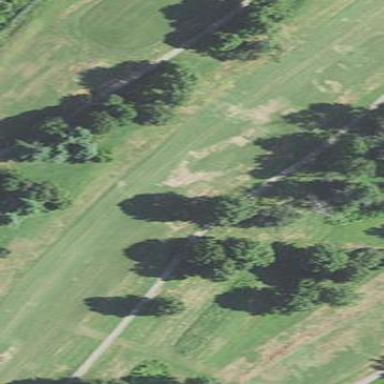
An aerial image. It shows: Golf fairway surrounded by grass.